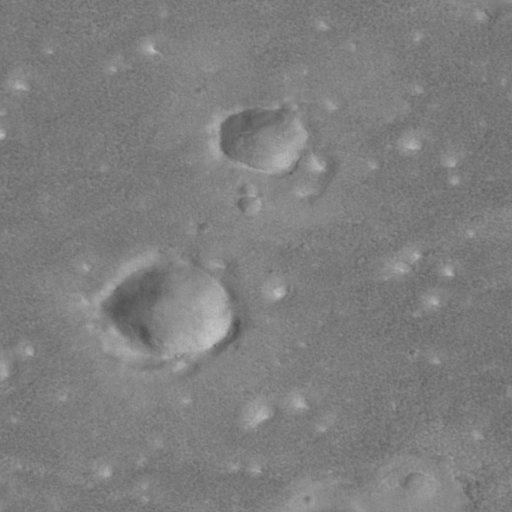
Classes present: Background, Cone